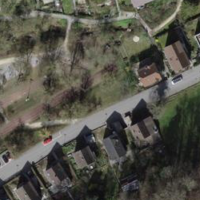
EUNIS habitat code: 55
Species observed at this site:
Lamium galeobdolon
Acer campestre